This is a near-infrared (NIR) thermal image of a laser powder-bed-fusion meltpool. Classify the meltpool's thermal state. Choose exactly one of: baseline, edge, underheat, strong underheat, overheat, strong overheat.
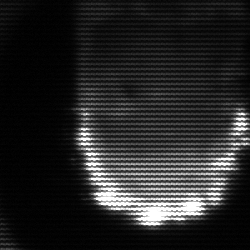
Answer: baseline